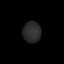
Tissue: skin
Cell type: Epithelial cells
Senescence score: 0.2667
Nuclear area (px): 370
Mean DAPI intensity: 42.946